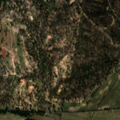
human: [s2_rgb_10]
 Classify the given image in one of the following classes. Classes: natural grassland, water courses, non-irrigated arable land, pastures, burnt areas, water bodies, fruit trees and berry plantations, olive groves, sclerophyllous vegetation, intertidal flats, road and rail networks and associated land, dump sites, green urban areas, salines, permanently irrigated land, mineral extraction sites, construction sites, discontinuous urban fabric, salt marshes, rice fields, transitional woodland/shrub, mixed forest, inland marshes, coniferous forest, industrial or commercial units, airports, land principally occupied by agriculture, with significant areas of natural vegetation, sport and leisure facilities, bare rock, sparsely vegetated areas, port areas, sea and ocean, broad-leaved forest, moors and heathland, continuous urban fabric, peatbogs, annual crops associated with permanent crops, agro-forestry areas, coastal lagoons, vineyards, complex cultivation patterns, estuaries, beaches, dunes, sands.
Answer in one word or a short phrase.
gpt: rice fields, agro-forestry areas, broad-leaved forest, coniferous forest